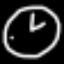
Label: clock